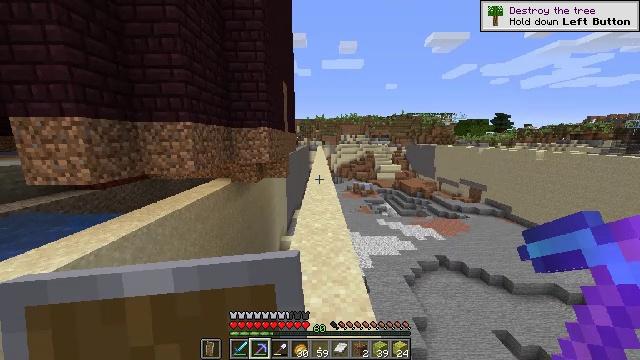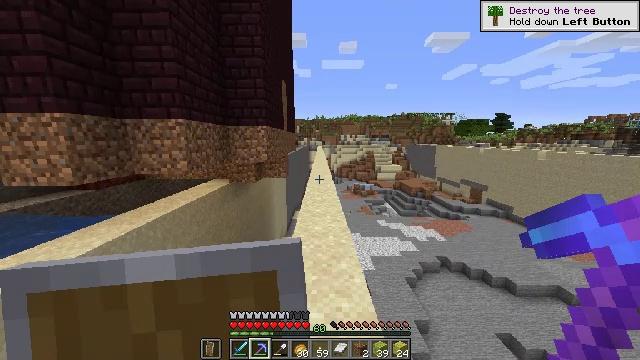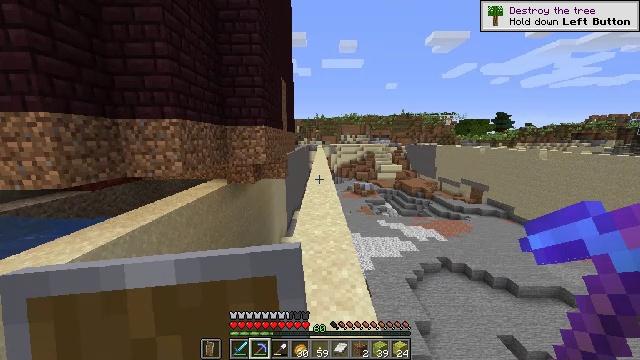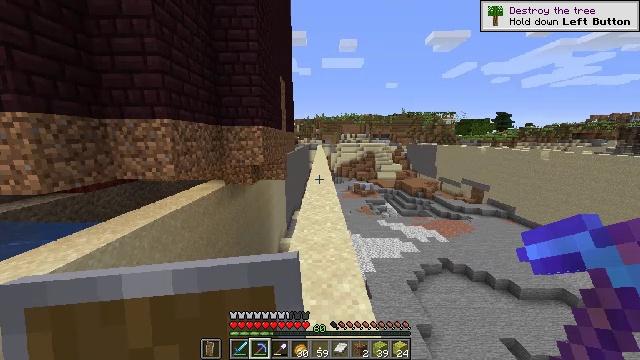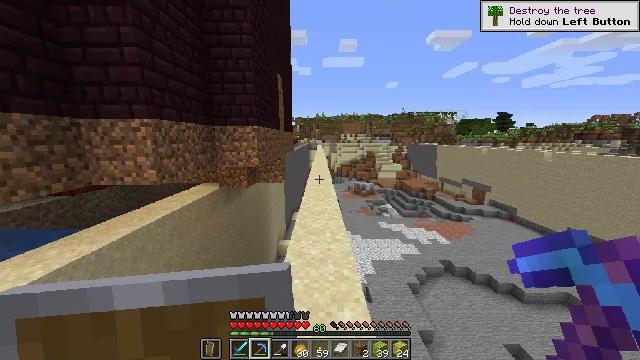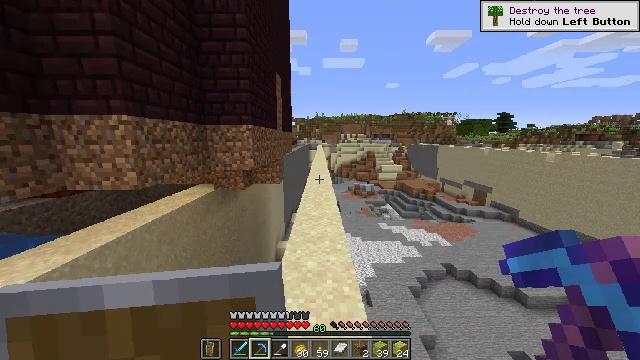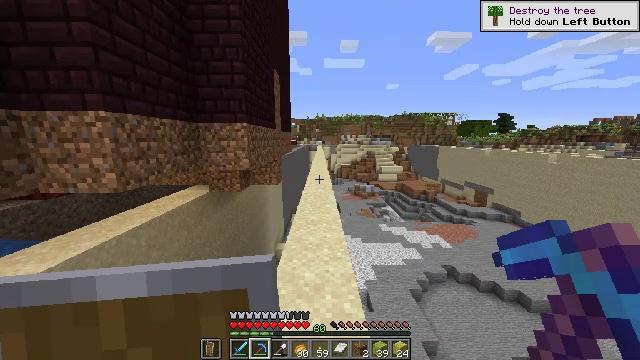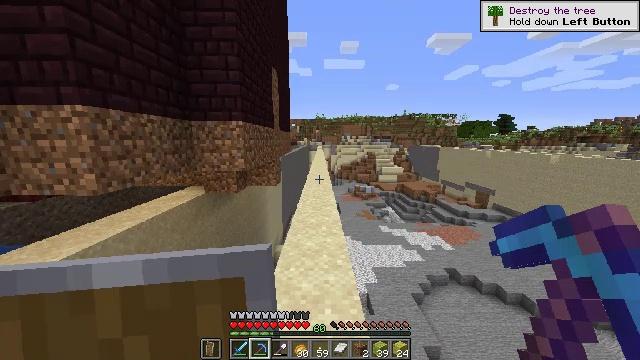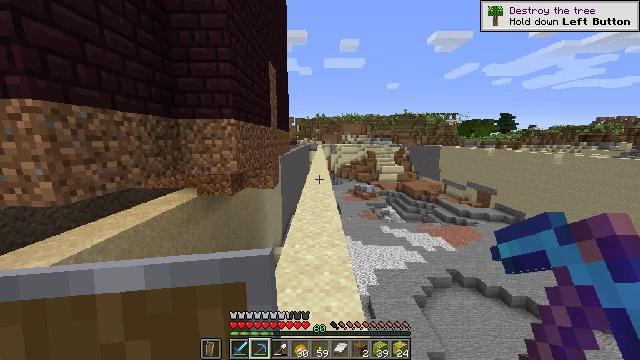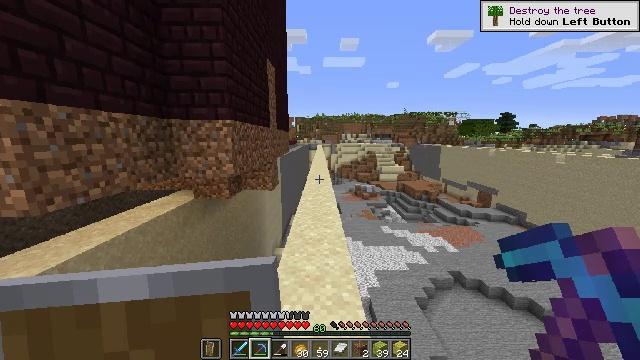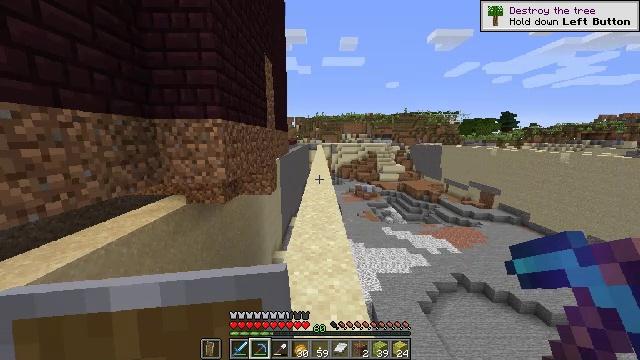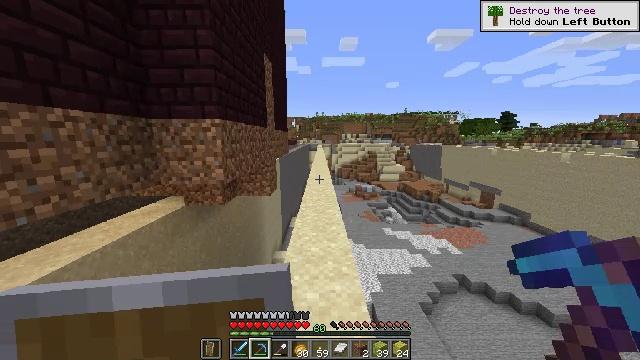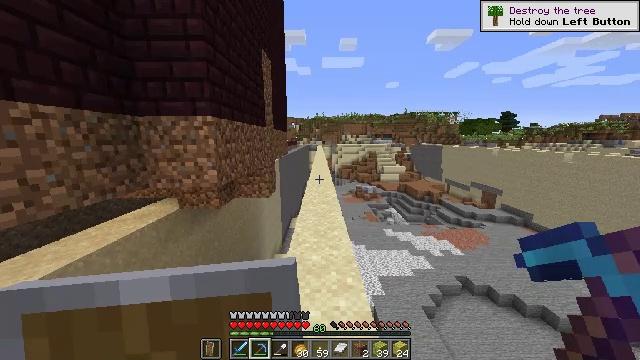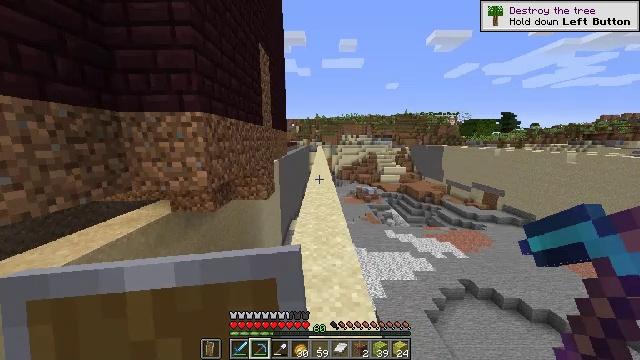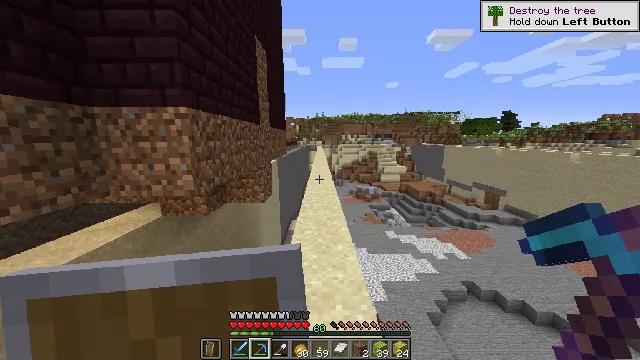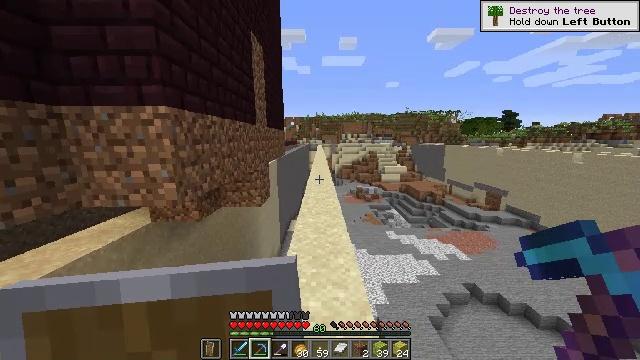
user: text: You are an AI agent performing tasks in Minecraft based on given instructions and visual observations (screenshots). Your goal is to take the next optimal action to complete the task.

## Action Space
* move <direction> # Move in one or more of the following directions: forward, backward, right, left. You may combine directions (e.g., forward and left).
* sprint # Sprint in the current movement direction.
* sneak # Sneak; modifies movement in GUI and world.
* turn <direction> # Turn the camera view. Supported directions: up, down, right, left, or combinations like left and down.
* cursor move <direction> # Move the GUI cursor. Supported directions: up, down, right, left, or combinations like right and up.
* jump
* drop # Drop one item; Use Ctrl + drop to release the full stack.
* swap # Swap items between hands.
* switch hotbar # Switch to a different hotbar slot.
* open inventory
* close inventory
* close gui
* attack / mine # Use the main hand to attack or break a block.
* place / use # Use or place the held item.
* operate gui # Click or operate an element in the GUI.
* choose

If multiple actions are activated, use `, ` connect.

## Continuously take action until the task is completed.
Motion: motion action
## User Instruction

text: Remove kelp and place it on the ground.
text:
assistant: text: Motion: move forward
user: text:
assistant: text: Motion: move forward
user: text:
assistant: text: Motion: move forward
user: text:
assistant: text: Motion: move forward
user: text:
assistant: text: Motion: move forward
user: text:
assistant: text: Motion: move forward
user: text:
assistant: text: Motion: move forward
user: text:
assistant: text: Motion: move forward
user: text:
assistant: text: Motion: move forward
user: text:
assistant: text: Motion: move forward
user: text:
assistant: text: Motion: move forward
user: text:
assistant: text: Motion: move forward
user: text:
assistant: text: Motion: move forward
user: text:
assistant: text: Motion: move forward
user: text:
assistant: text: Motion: move forward
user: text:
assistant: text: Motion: move forward
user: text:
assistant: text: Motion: move forward
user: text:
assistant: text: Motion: move forward
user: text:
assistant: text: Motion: move forward
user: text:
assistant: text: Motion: move forward
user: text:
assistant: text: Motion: move forward
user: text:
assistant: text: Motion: move forward
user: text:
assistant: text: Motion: move forward
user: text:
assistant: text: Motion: move forward
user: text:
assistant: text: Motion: move forward
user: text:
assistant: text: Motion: move forward
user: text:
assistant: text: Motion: move forward
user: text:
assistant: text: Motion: move forward
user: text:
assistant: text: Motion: move forward
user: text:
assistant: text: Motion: move forward